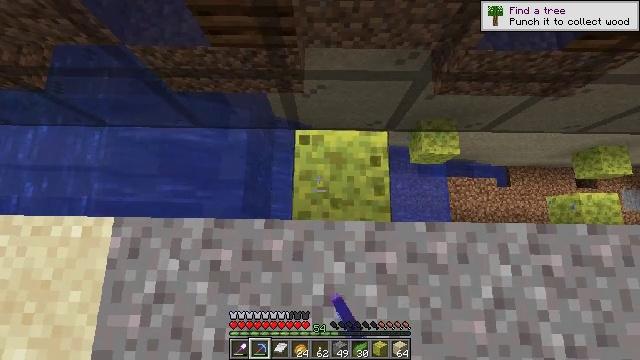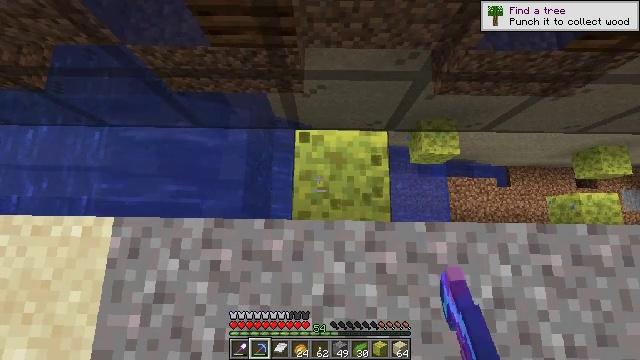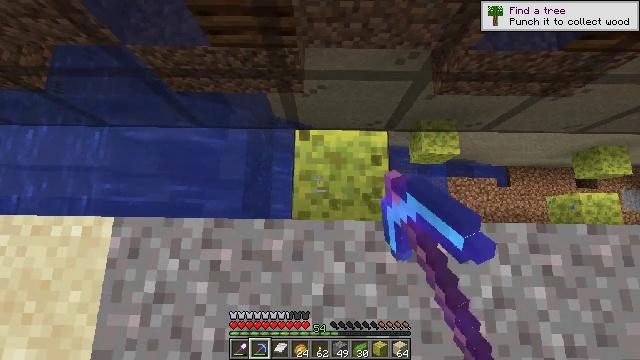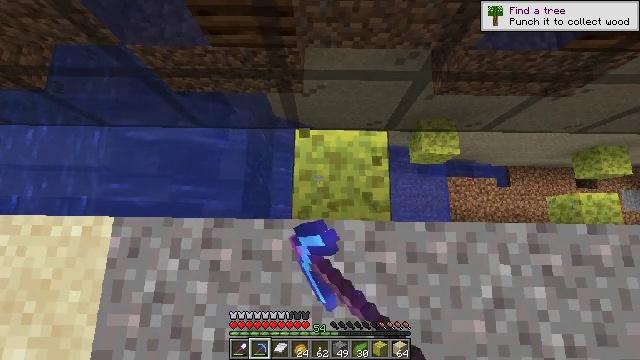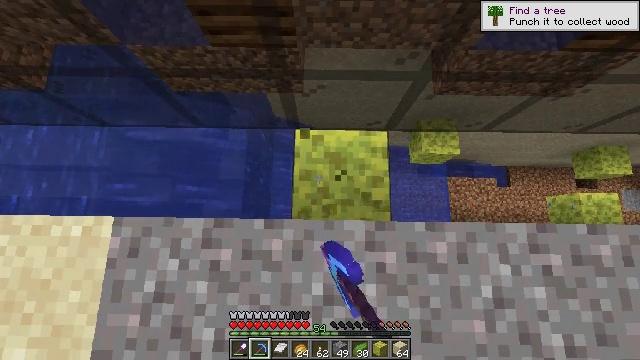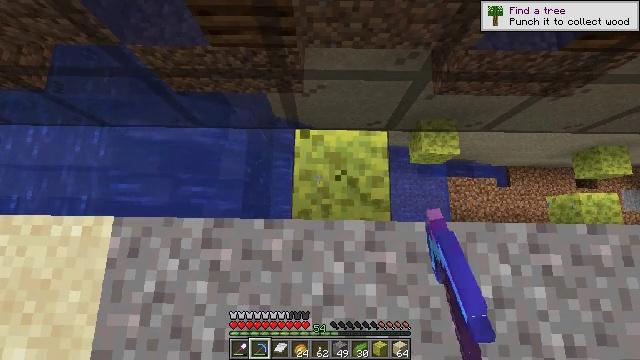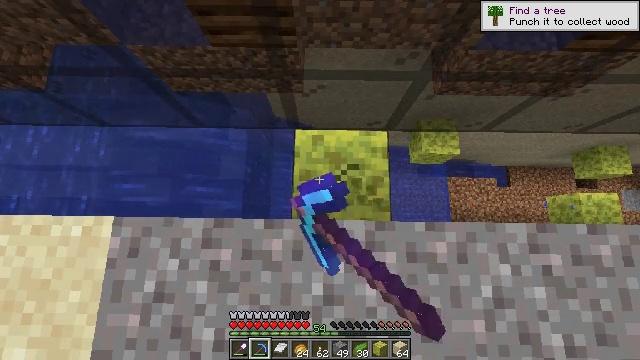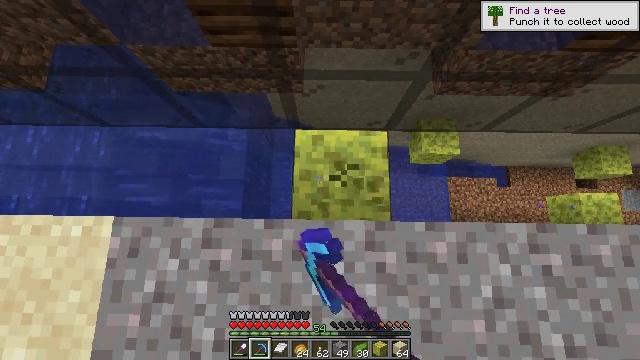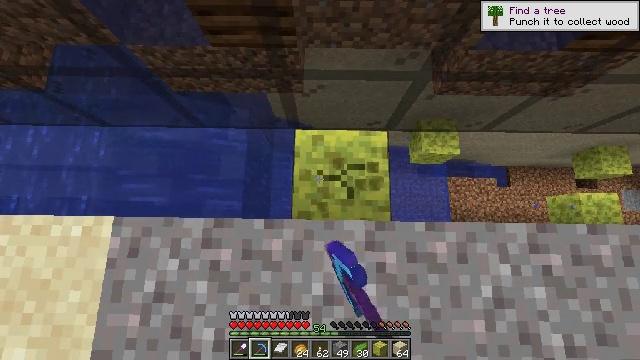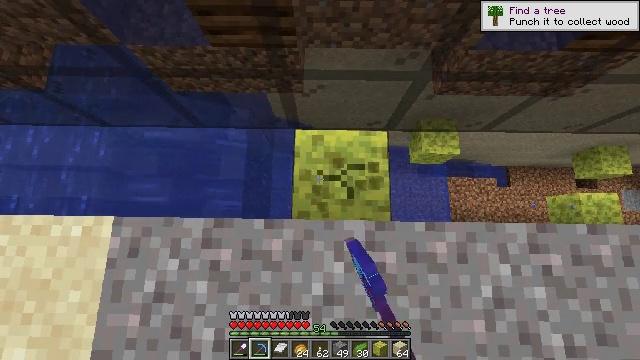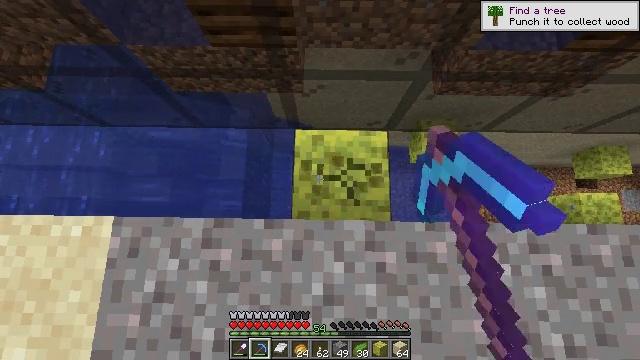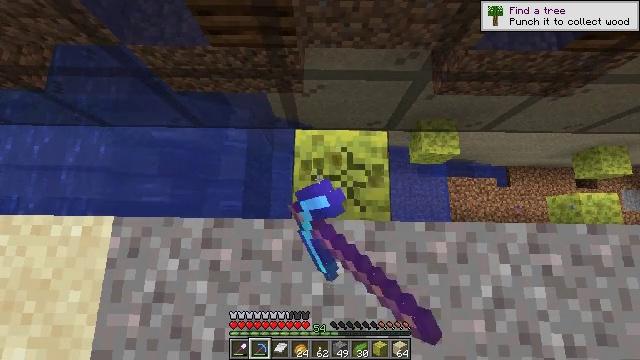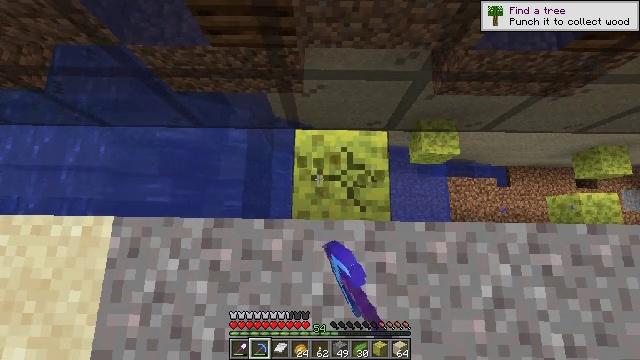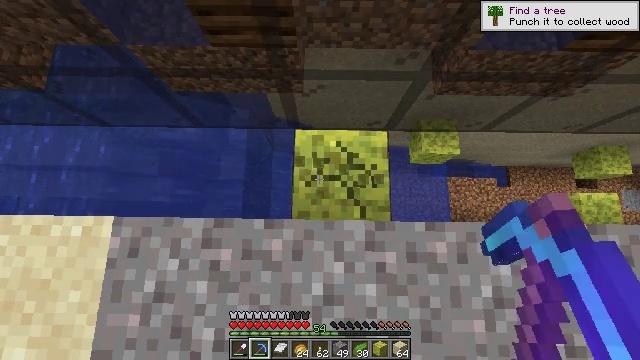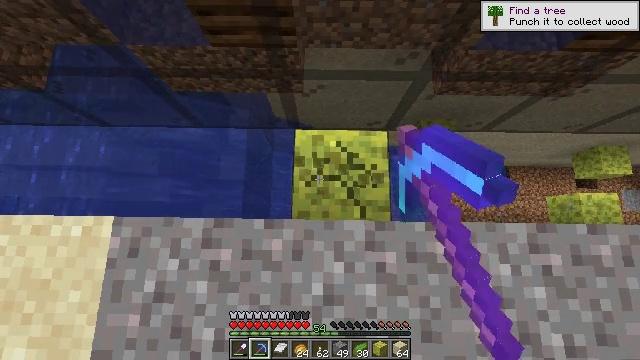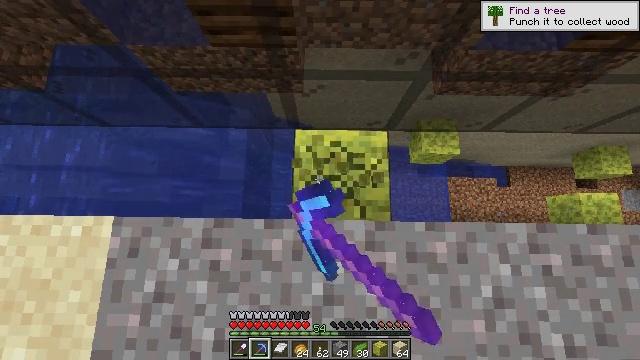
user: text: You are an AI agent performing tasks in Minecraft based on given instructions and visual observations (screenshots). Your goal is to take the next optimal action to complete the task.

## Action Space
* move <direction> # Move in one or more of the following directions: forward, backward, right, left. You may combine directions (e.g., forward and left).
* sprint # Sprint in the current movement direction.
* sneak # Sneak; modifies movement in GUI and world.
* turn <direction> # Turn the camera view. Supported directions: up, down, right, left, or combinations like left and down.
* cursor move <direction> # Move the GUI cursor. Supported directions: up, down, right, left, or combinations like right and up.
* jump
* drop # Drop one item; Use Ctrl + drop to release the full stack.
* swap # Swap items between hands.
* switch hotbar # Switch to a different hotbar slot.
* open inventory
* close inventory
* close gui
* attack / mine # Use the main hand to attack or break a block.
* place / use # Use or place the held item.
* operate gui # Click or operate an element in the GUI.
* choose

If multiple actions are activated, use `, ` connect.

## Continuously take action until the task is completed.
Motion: motion action
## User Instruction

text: Break the wet sponge block.
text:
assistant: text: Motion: attack / mine
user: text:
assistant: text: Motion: attack / mine
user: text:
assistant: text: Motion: attack / mine
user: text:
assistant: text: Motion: attack / mine
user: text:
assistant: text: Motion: attack / mine
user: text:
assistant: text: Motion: attack / mine
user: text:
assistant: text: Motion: attack / mine
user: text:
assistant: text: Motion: attack / mine
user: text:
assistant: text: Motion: attack / mine
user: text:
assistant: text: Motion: attack / mine
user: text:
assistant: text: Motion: attack / mine
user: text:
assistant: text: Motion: attack / mine
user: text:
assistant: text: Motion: attack / mine
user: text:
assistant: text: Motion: attack / mine
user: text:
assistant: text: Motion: attack / mine
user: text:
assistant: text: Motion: attack / mine
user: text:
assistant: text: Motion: attack / mine
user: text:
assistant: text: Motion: attack / mine
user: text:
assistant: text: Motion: attack / mine
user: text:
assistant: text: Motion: move right, attack / mine
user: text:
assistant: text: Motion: move right, attack / mine
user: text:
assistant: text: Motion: move right, attack / mine
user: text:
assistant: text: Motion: move right
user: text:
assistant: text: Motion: move right
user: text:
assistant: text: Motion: move right
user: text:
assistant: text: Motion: move right
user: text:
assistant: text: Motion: move right
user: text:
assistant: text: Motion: move right
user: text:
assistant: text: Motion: move right
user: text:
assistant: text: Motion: move right